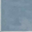
Piece: xx